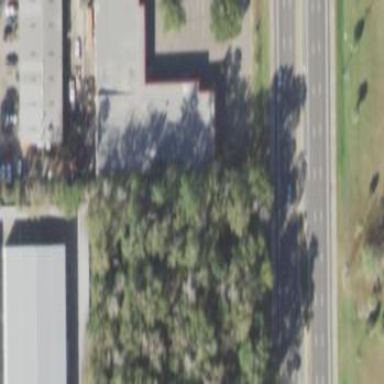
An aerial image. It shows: Commercial building.